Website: home-depot
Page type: account-selection
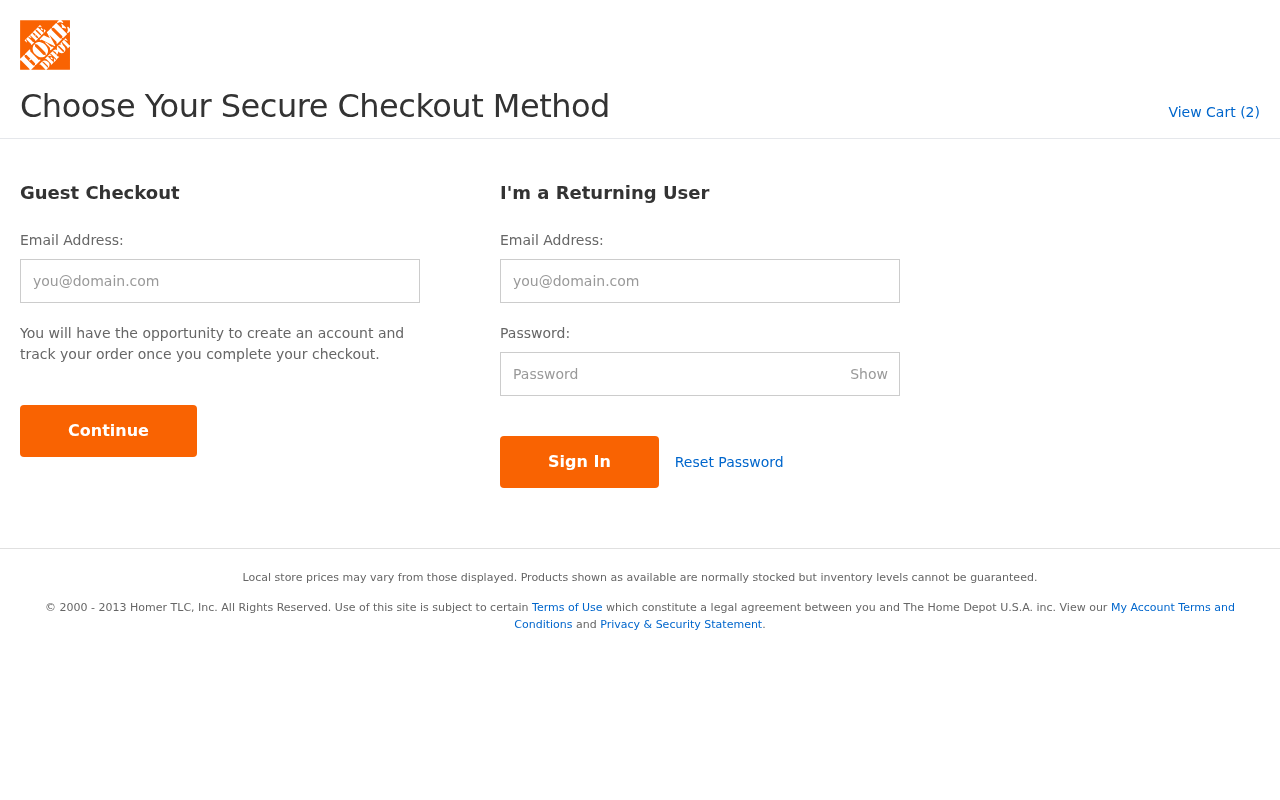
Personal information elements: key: PII_LOGIN_USERNAME
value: davidpugh65
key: PII_LOGIN_USERNAME2
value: davidpugh65
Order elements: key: ORDER_NUM_ITEMS
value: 2